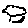
Label: cloud